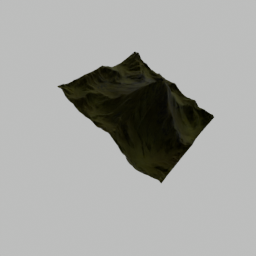
Label: nature